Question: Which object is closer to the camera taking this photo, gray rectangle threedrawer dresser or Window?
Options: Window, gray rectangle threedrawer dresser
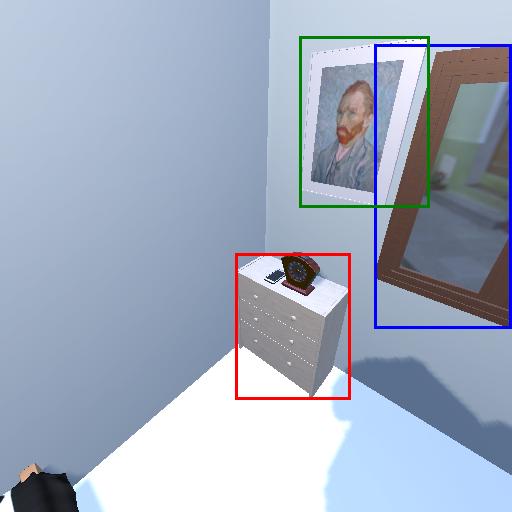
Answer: Window